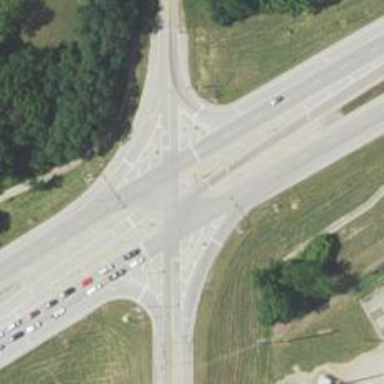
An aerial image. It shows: Asphalt trunk link road.